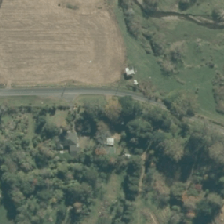
Land cover: deciduous_hardwood